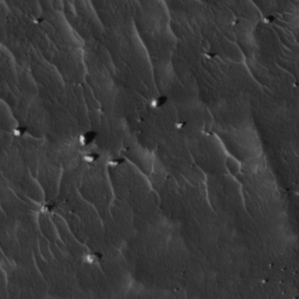
Label: non_frost